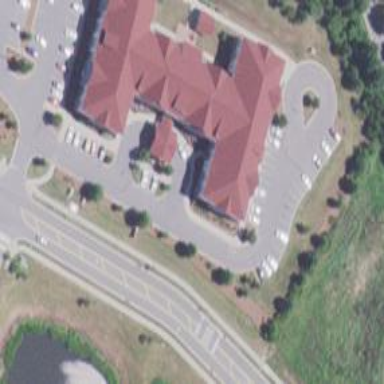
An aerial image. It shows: Hotel building.